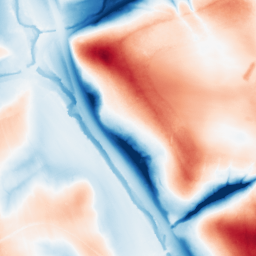
Category: trend_removal
Decomposition family: local_polynomial
Decomposition parameters: window_size: 101
degree: 3
Upsampling method: bspline
Upsampling parameters: scale: 2
Upsampling scale: 2